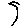
Label: moon